Aerial crown-view tile of a tropical tree (Barro Colorado Island, Panama), acquired 20240813:
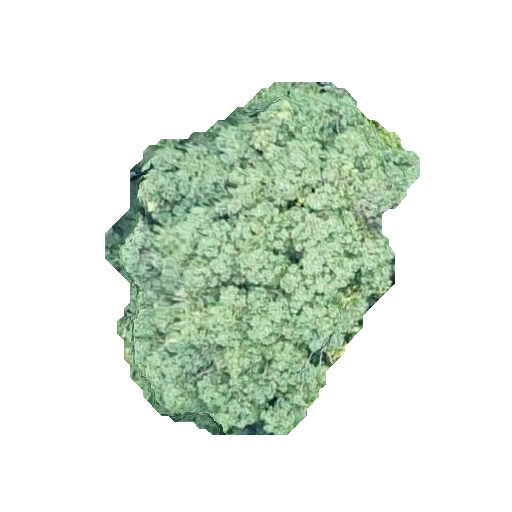
Species: Ocotea leptobotra
GBIF accepted scientific name: Ocotea leptobotra
Crown area: 115.481 m²